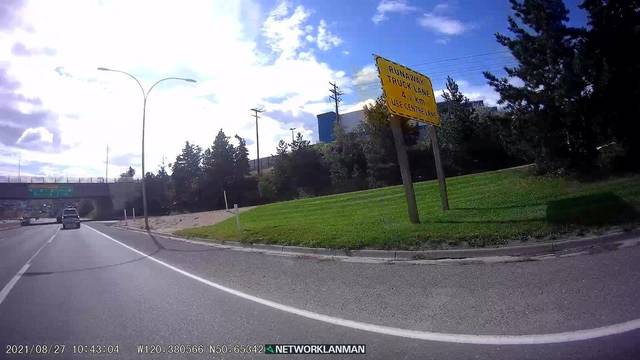
Region: Canada
Coordinates: 50.653, -120.38